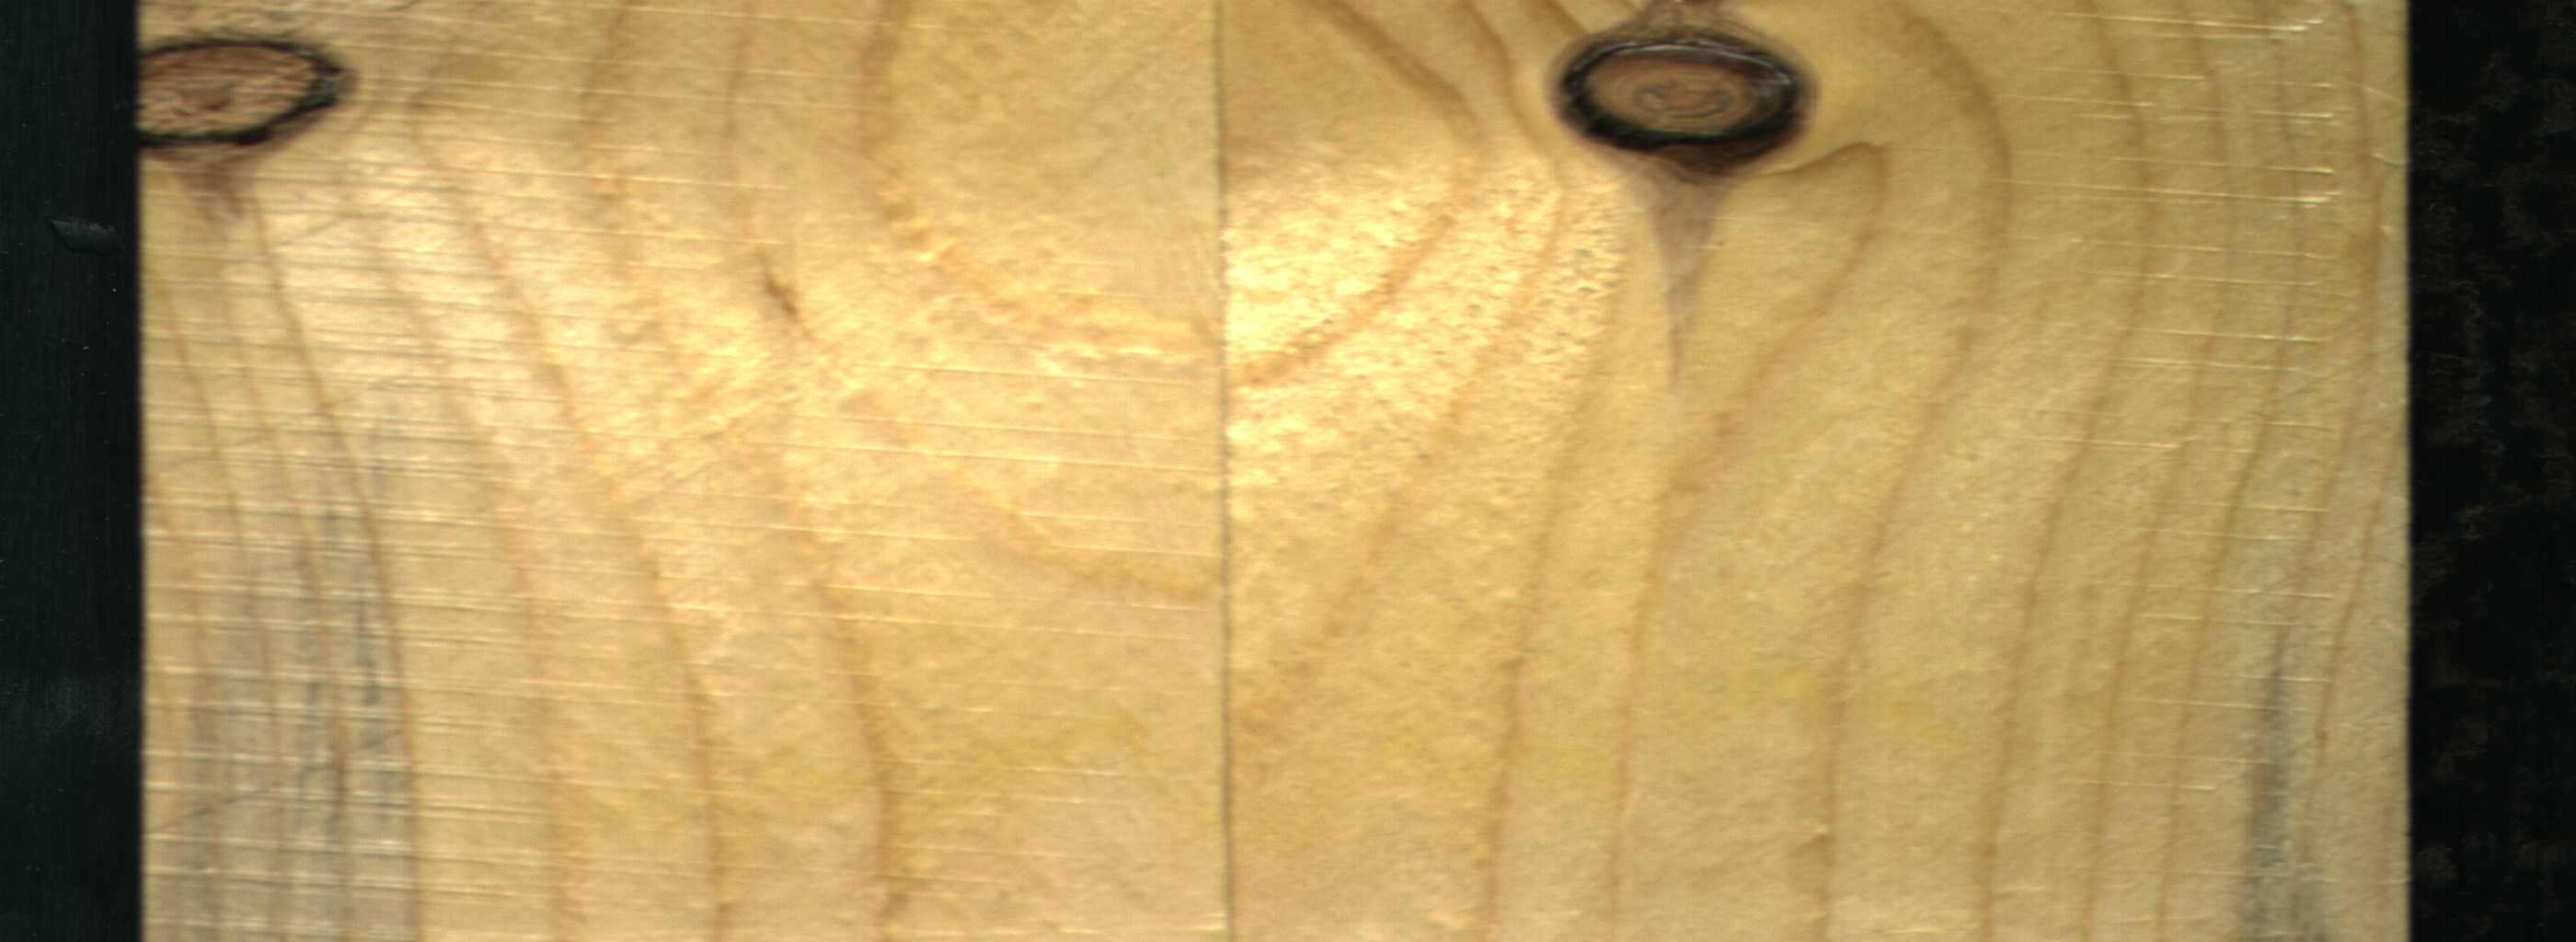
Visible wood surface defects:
Dead_Knot
Dead_Knot